Question: I am getting the following when I inspect an anchor element (Computed Style)

Most of the posts I have seen on the internet (like <URL> point to incorrect Doctype. To be sure I validated both my HTML5 and CSS3 codes using w3 validators. But no joy
Can some one please explain me why user agent stylesheet is overwriting the site stylesheets ?
My source code is
'''
<!DOCTYPE html>
<html>
<meta charset="utf-8">
<link href="/css/basic.css" rel="stylesheet">
<title>Test</title>
</head>
<body>
<footer>
<ul class="foot-link-ul">
<li class="foot-link-box-li"><a href="/compare-plans">Compare Plans</a></li>
</ul>
</footer>
</body>
</html>
'''
And the CSS
'''
footer {
width: 986px;
margin: 0px auto;
padding: 50px 7px 5px 7px;
font: 13px Arial, Helvetica, sans-serif;
overflow: auto;
color: #FFF;
}
'''
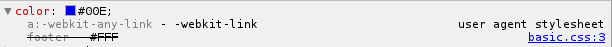
Answer: Anchors have a higher priority than any of the container elements (divs, spans, etc...), say '.nav' is your container element and you've set the color to gray, the color of anchors would still be the default blueish, since it has a higher priority. To overcome this, you need to define for example '.nav a' or even the sitewide 'a' in your 'basic.css' file.
EDIT
According to your new edit, you need to define 'footer a'.